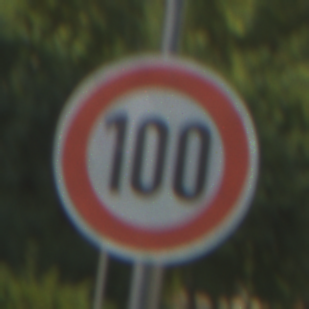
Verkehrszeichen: Geschwindigkeit100
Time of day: SunriseSunset
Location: Outdoor (Suburban)
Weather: PartlyCloudy
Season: NotSpecified
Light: Natural